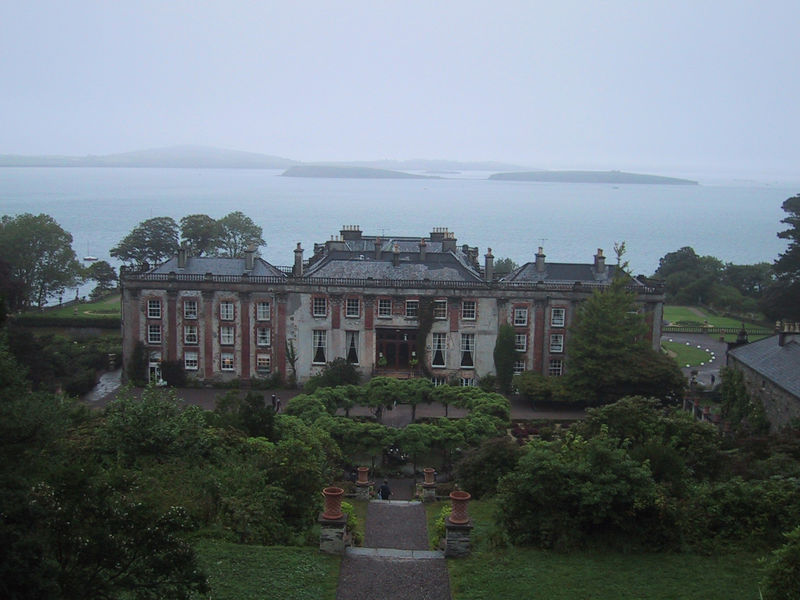
Titel: Bantry House
Künstler: Samuel Hutchinson
Standort: Bantry, Bantry House (EU - IR)
Schlagwörter: flügel, himmel, meer, wasser, bäume, grün, see, blumen, fenster, frankreich, tür, dach, gebäude, haus, park, rasen, schloss, weg, wiese, architektur, horizont, büsche, insel, england, boot, kamin, kamine, garten, nebel, treppe, treppen, vasen, stufen, tor, foto, fotografie, regen, eingang, photo, villa, anwesen, gut, residenz, herrenhaus, englisch, inseln, schottland, terrakotta, isel